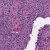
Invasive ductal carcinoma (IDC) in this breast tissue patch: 1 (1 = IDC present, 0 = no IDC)